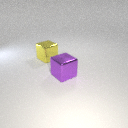
large purple metal cube to the right of large yellow metal cube